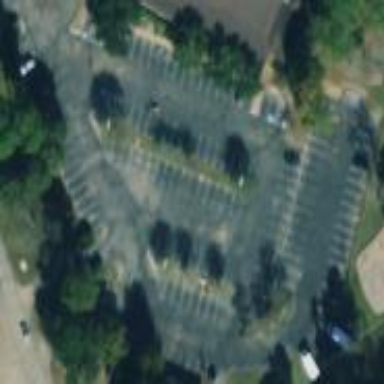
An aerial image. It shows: Parking area with asphalt surface.